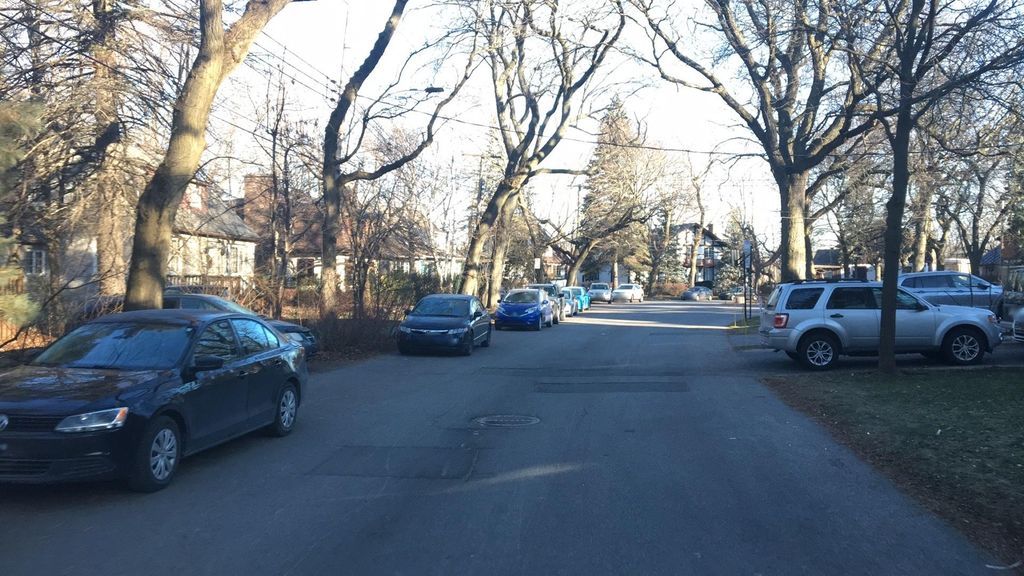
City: montreal